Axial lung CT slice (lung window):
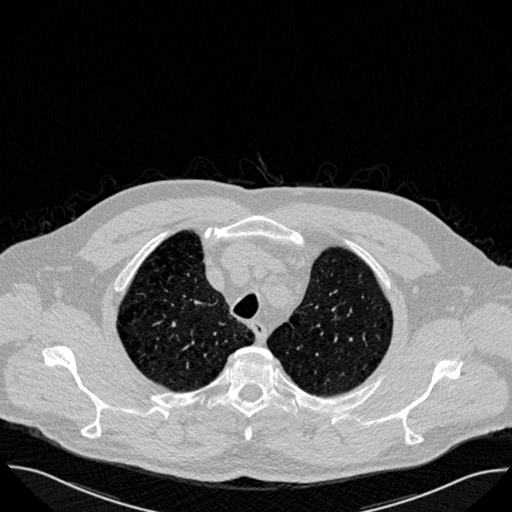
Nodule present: no